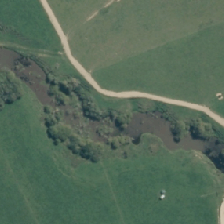
Land cover: herbaceous_freshwater_vege